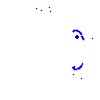
Particle: proton